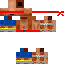
A male human skin with medium skin, wearing brown long hair dressed in a blue hoodie and blue pants, featuring a closed mouth.